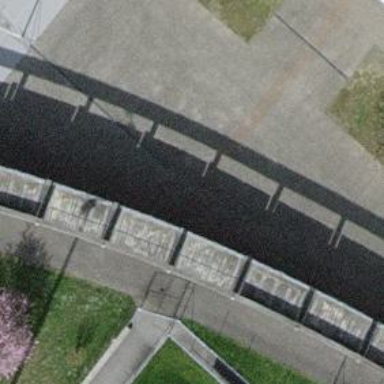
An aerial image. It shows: Concrete footway.